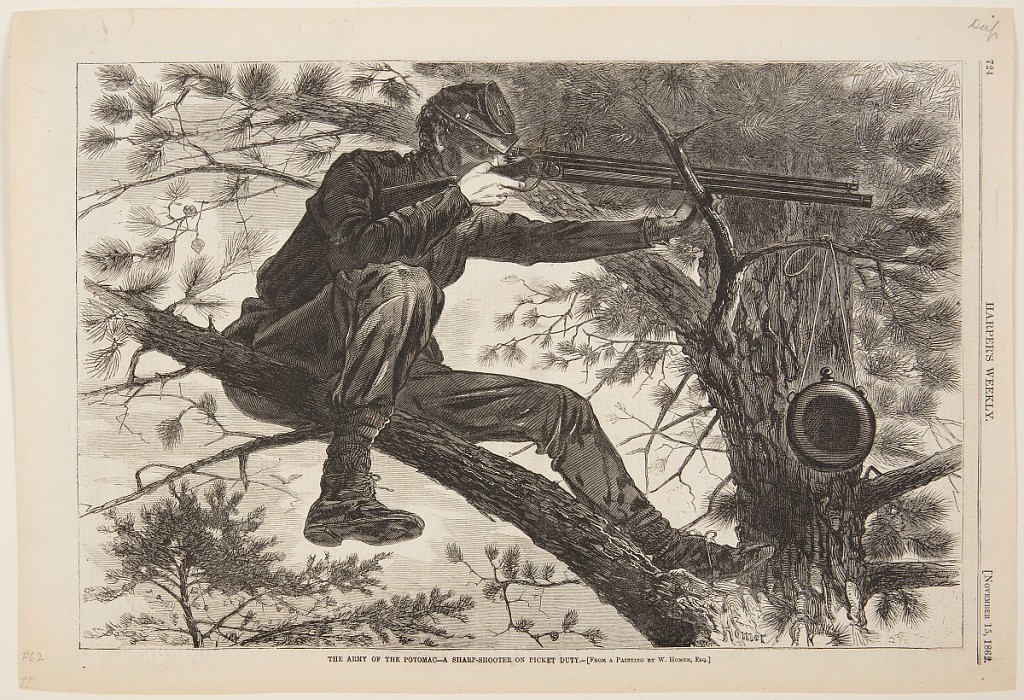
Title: The Army of the Potomac – A Sharp-Shooter on Picket Duty
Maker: Winslow Homer, American, 1836–1910
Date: November 15, 1862
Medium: Wood engraving in black ink on paper
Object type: Print
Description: A soldier is seated on the limb of a tree, his rifle raised, ready to fire.